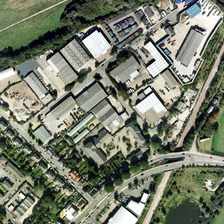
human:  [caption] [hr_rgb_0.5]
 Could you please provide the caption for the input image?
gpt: many green trees and green grass around the city .

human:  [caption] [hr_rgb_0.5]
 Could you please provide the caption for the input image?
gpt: the industrial houses in the street are neatly arranged .

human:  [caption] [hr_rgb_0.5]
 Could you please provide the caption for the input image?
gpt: many fields near the industrial area near the road .

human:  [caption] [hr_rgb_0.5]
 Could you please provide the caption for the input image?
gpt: a corner of a city .

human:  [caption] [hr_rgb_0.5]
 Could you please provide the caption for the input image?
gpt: the industrial houses in the street are neatly arranged .